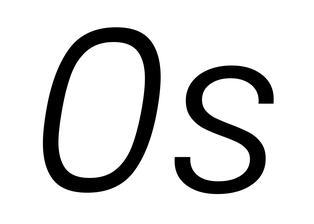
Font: Poppins-LightItalic